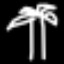
Label: palm tree